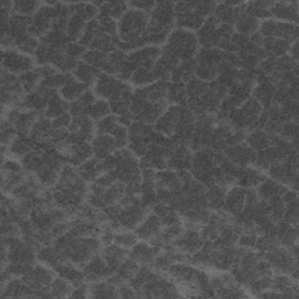
Label: frost